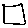
Label: square